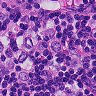
Metastatic tissue present: yes